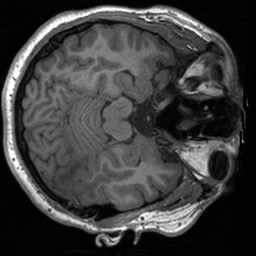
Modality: T1w
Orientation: axial
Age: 23
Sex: male
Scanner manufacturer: siemens
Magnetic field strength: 3 T
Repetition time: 1.9 s
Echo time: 0.00226 s